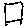
Label: square